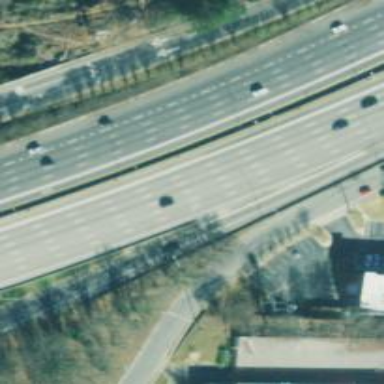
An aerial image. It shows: Motorway.